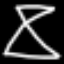
Label: hourglass